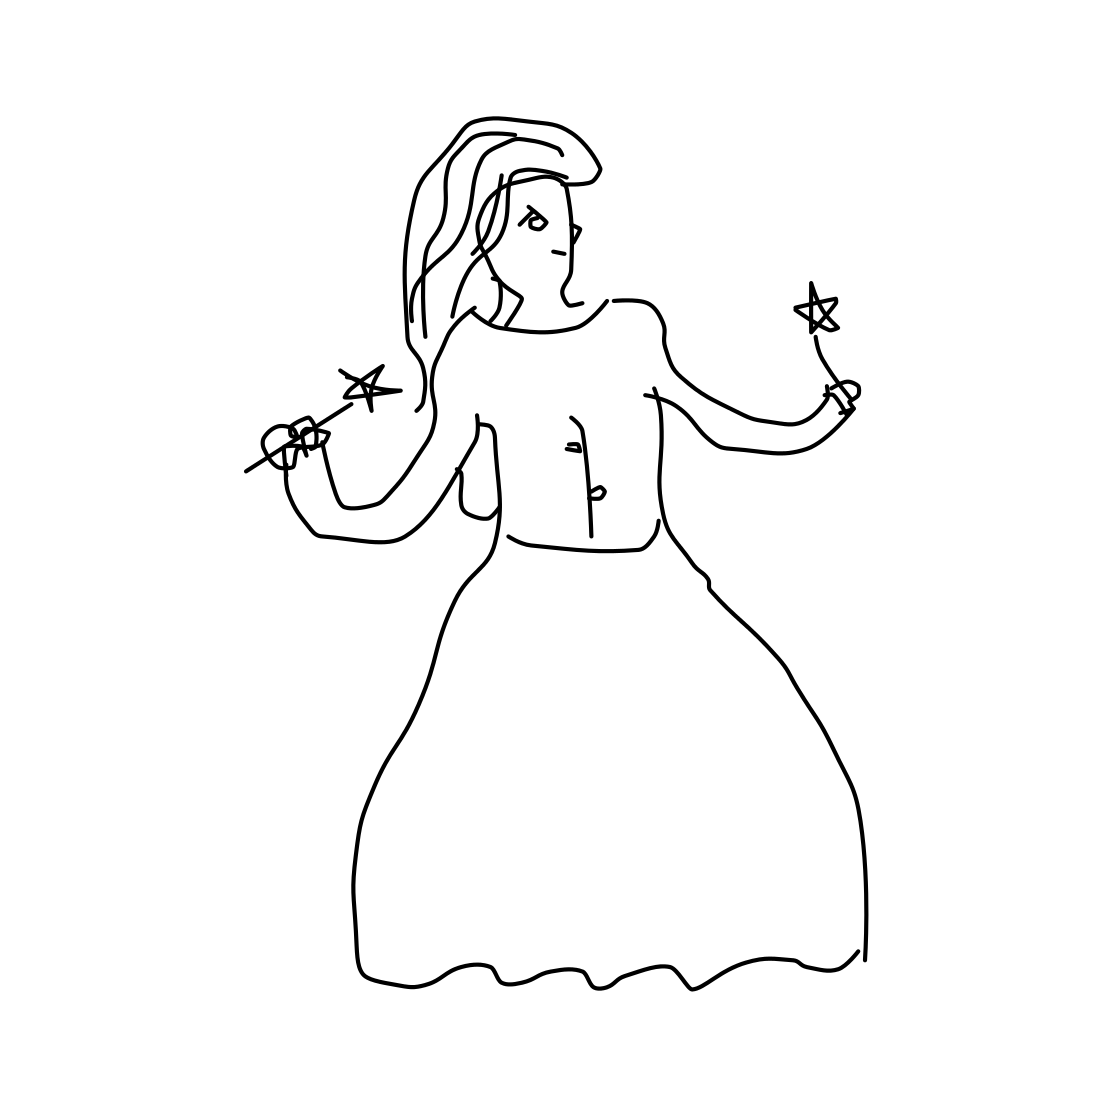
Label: angel